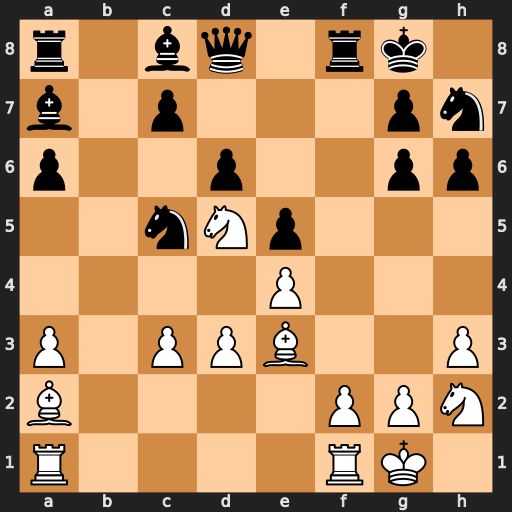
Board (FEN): r1bq1rk1/b1p3pn/p2p2pp/2nNp3/4P3/P1PPB2P/B4PPN/R4RK1
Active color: w
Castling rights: -
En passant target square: -
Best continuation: Ne7+ Kh8 Nxg6#